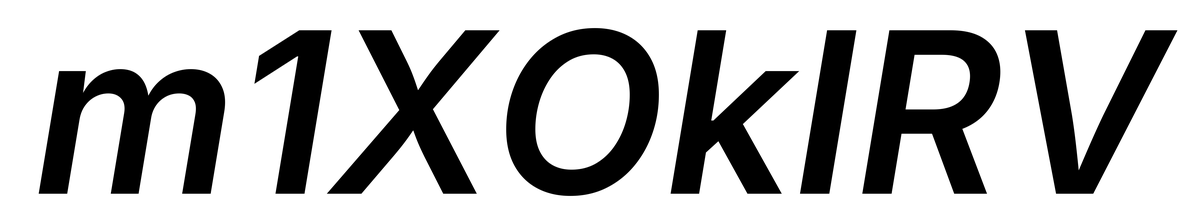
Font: Inter-Italic_SemiBold_Italic